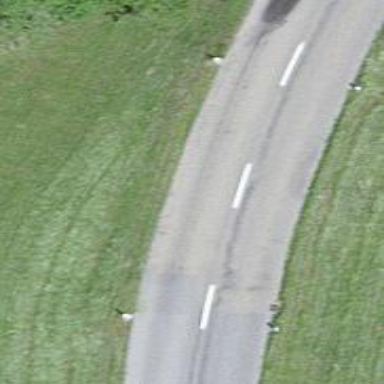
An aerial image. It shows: Tertiary road.